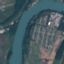
Land use / land cover: River